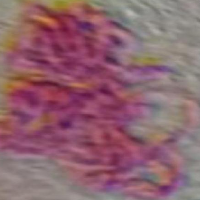
Label: metaphase